Aerial crown-view tile of a tropical tree (Barro Colorado Island, Panama), acquired 20250317:
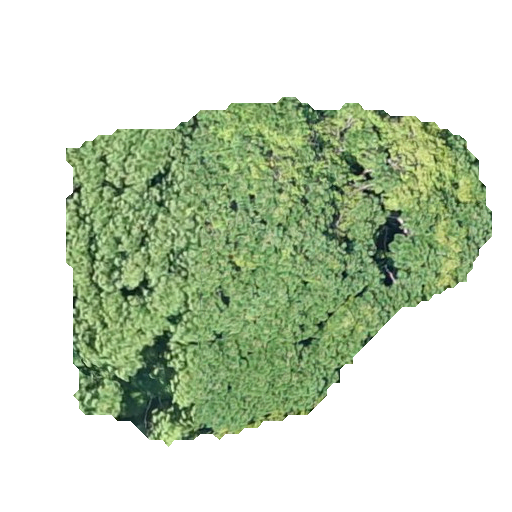
Species: Jacaranda copaia
GBIF accepted scientific name: Jacaranda copaia
Crown area: 159.926 m²